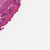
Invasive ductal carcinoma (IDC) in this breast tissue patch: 0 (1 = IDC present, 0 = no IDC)